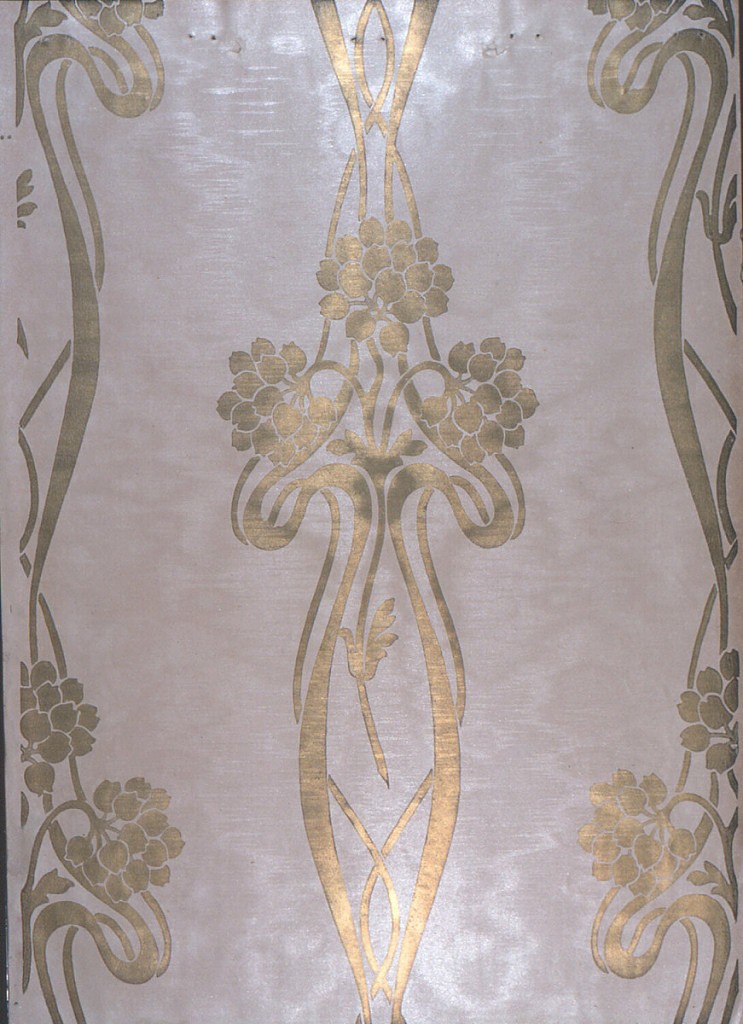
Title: Sidewall - sample
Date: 1906–07
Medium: Machine-printed
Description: Art nouveau; three clusters of tulip leaves on curvy stems which are enclosed in vase-like art nouveau design. This is a vertical one directional stripe-like design. Printed in dark gold mica on an off-white, gold-dusted background.